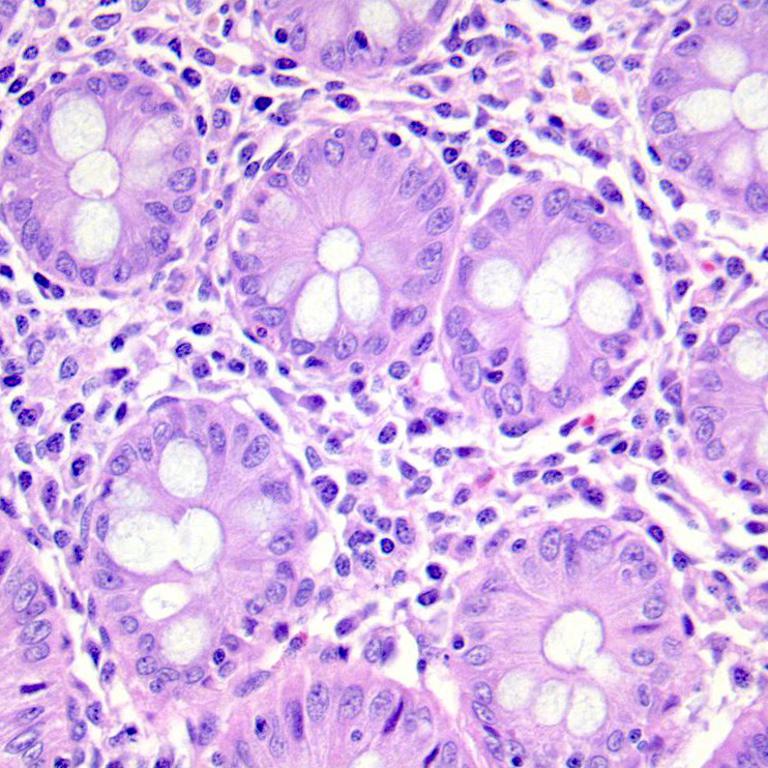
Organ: colon
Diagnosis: benign